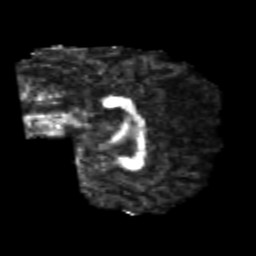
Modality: FA
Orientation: sagittal
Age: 21
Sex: male
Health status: healthy
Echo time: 0.074 s